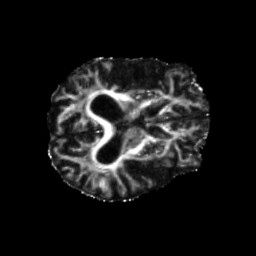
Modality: FA
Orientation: axial
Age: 71
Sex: male
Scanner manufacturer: siemens
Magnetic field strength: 3 T
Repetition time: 5.25 s
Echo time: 0.08 s